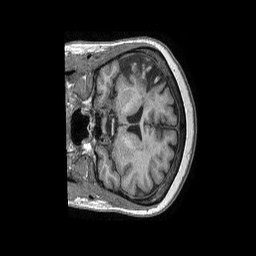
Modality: T1w
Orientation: coronal
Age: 53
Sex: female
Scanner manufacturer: philips
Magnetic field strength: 1.5 T
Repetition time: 0.007616 s
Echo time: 0.003462 s